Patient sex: M
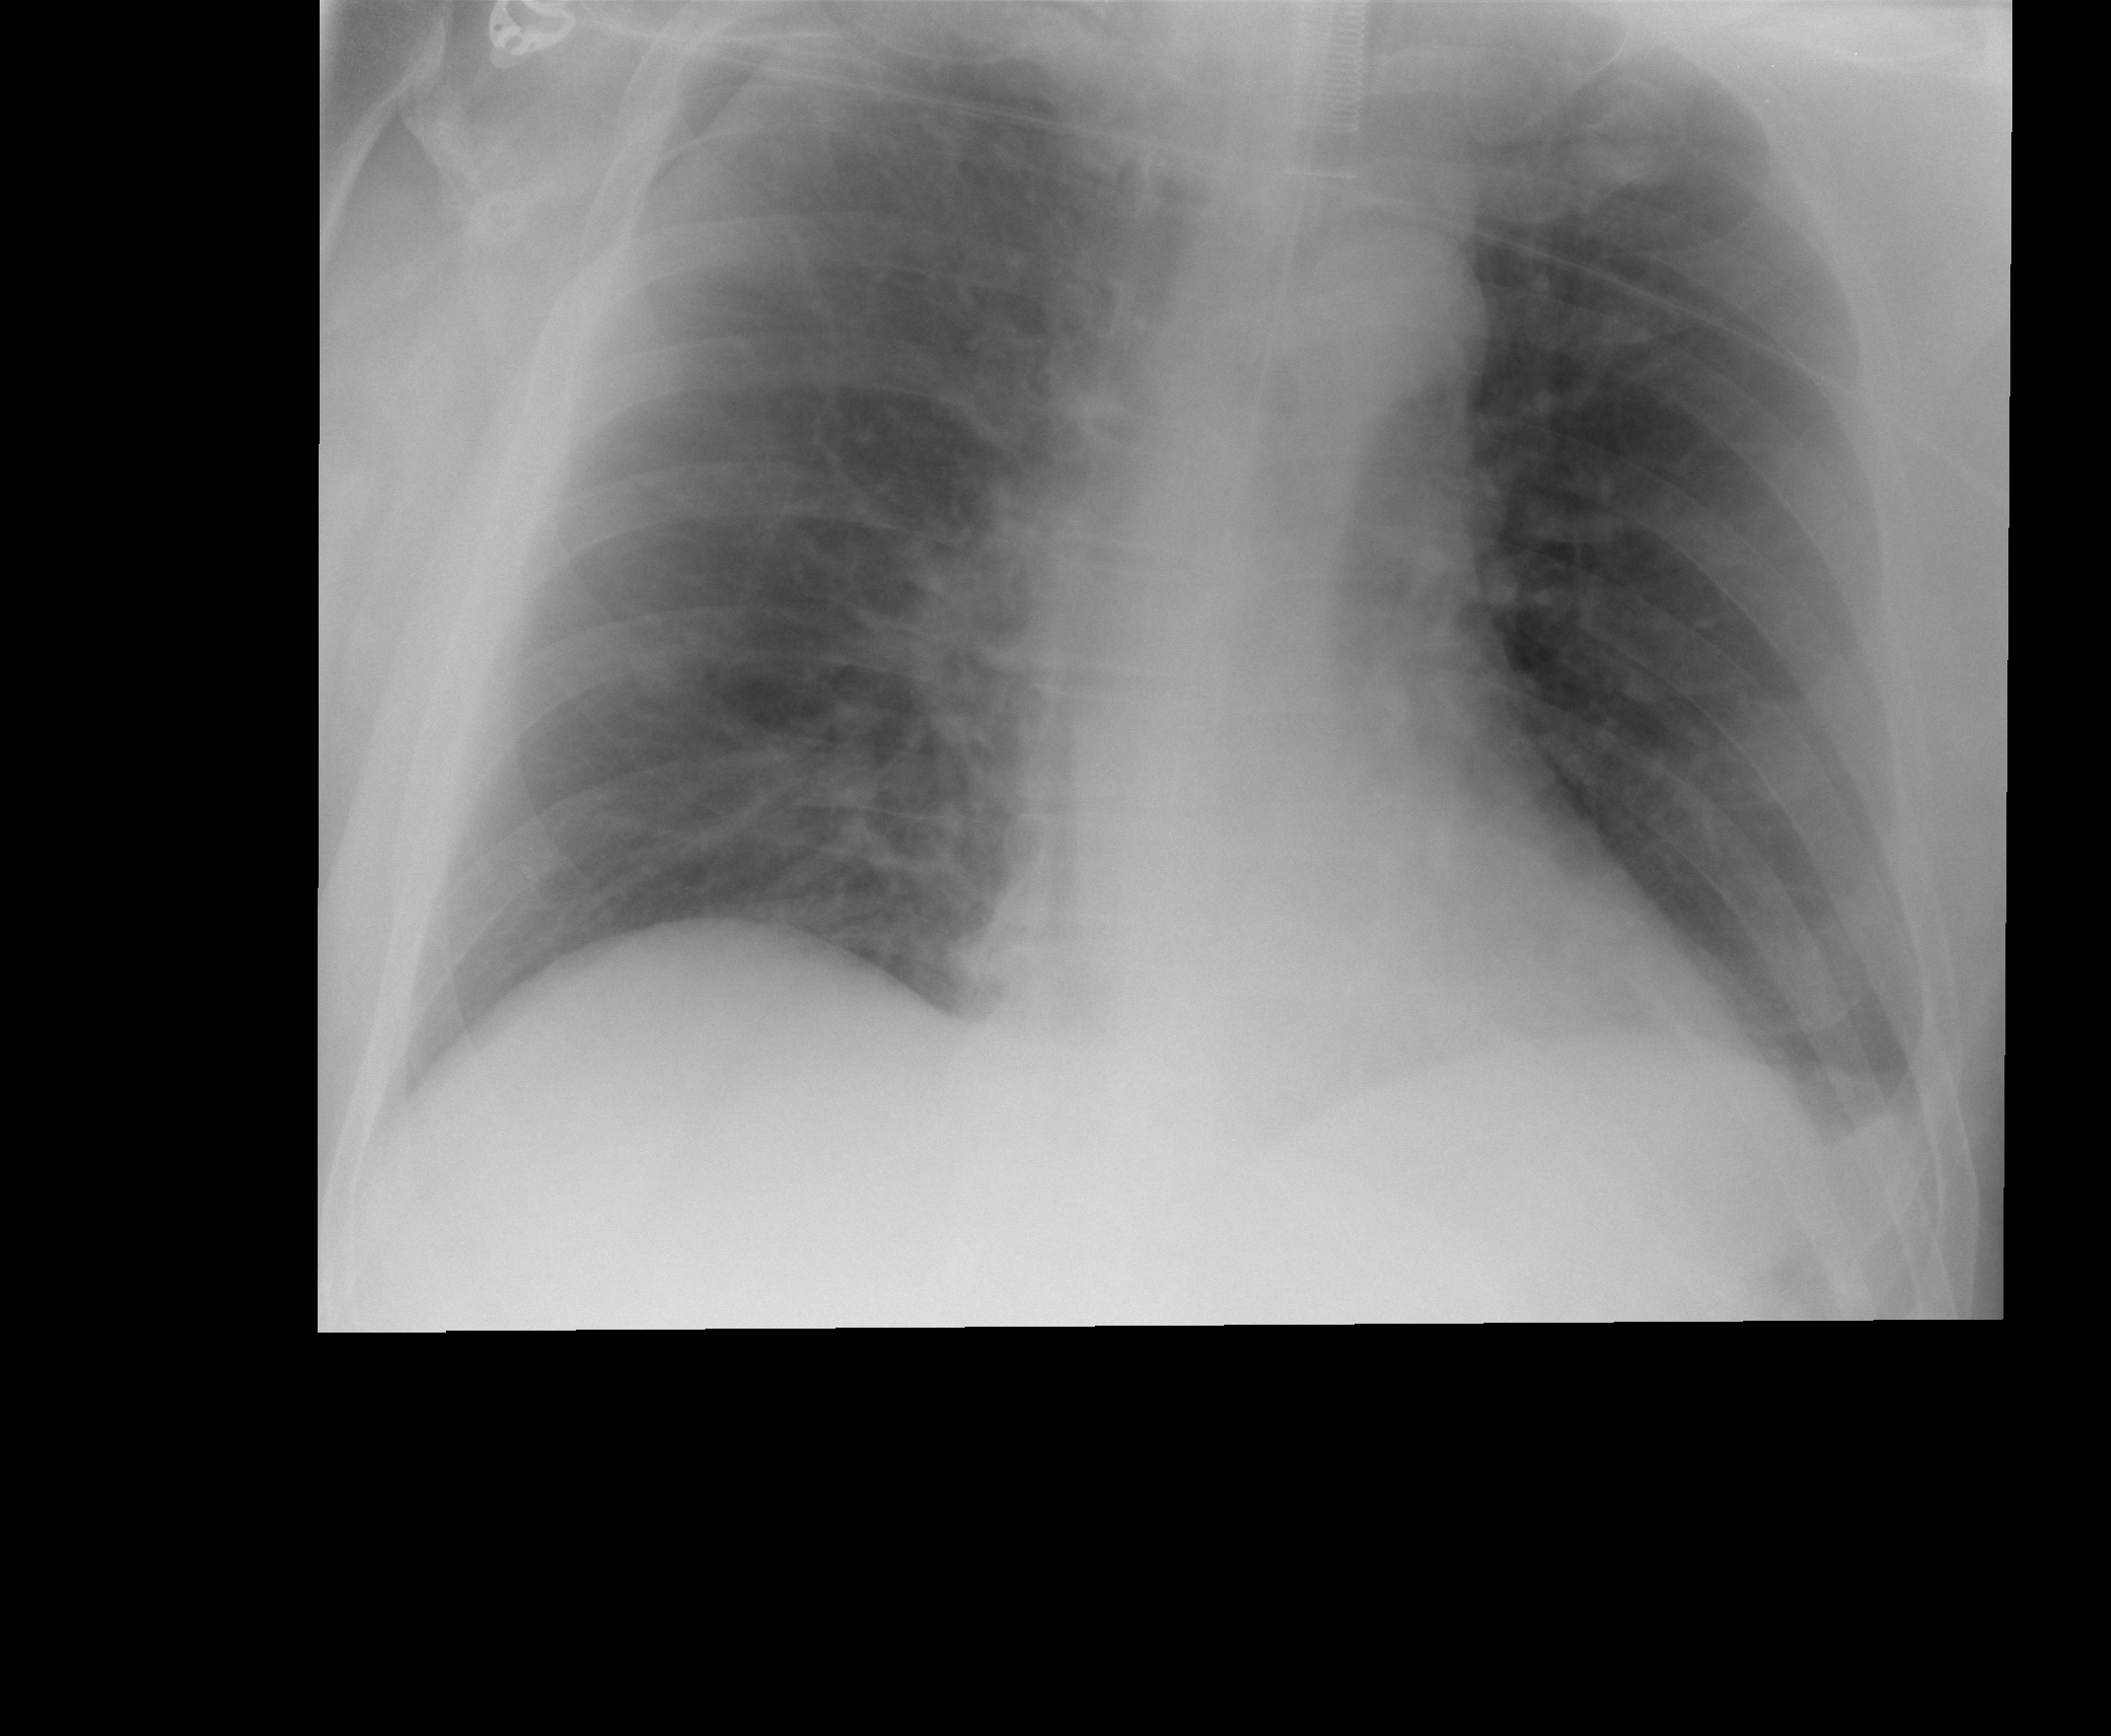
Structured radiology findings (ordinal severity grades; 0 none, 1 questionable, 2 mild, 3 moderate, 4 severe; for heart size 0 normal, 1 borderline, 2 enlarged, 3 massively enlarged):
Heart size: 0
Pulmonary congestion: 0
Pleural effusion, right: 0
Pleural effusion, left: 2
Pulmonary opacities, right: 0
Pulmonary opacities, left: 0
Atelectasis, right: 0
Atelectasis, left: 2